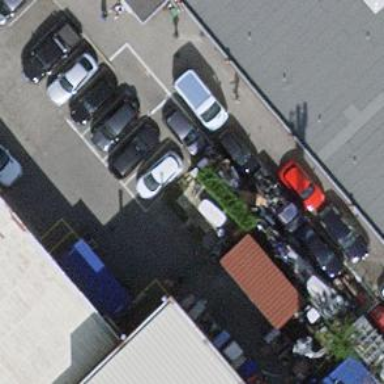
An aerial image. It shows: Parking aisle designated as service road.